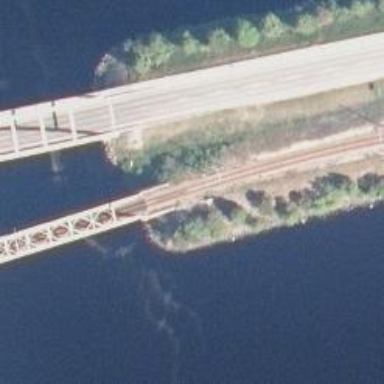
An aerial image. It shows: Bridge carrying railway with continuous electrified contact lines.